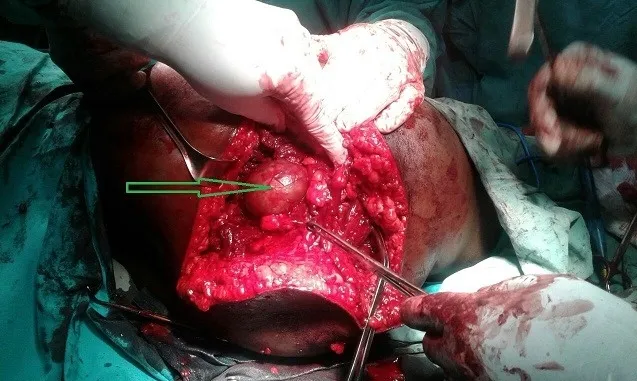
Green arrow showing fully mobilized aneurysm.
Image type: medical_photograph (other_medical_photograph)